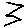
Label: zigzag